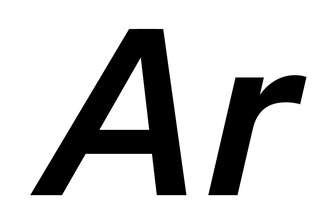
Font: InstrumentSans-Italic_SemiBold_Italic